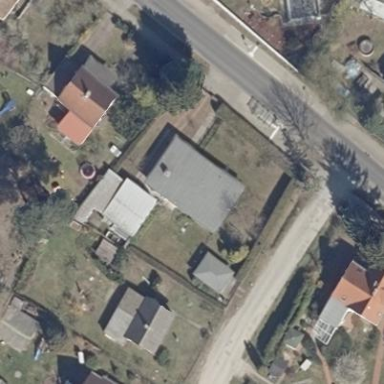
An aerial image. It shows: Detached building.